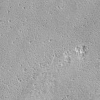
Atmospheric dust classification: not_dusty